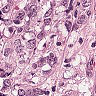
Metastatic tissue present: yes